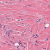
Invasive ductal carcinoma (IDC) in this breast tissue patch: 1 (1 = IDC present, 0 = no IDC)